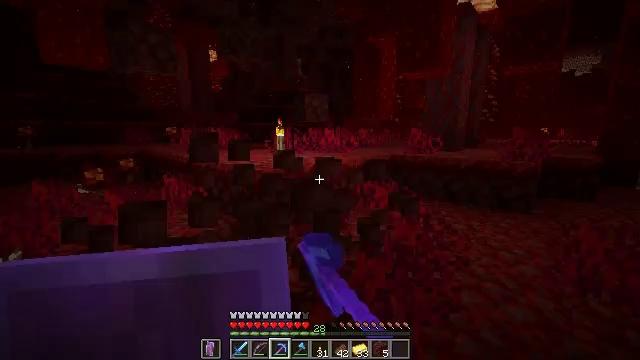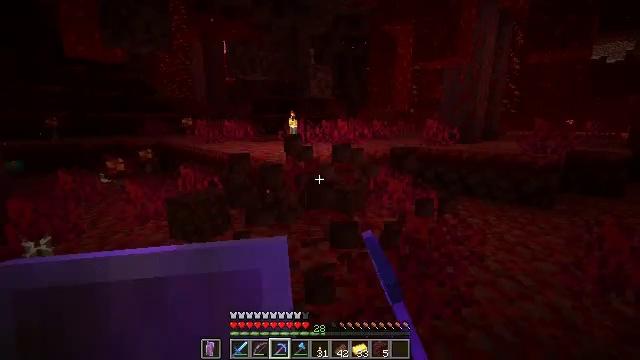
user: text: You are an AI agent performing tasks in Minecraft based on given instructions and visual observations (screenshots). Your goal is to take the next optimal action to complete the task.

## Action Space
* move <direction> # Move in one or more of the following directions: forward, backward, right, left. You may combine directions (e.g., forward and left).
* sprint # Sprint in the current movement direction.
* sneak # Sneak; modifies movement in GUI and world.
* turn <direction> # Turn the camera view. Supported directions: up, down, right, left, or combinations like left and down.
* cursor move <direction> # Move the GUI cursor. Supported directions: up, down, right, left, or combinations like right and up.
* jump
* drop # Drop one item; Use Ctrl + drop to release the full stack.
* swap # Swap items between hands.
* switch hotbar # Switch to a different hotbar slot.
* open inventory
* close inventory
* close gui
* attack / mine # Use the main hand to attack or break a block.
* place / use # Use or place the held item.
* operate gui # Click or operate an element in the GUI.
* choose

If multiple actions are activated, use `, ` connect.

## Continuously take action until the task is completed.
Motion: motion action
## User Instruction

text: Collect crimson roots for crafting.
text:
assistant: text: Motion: turn left and down
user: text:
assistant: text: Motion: no_op